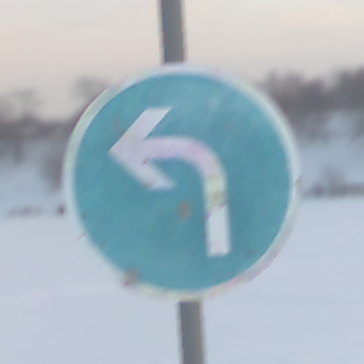
Verkehrszeichen: VorgeschriebeneFahrtrichtungLinks
Umgebung: Outdoor, Nature
Tageszeit: SunriseSunset
Wetter: PartlyCloudy
Licht: Natural
Jahreszeit: NotSpecified
Kontrast: LowContrast